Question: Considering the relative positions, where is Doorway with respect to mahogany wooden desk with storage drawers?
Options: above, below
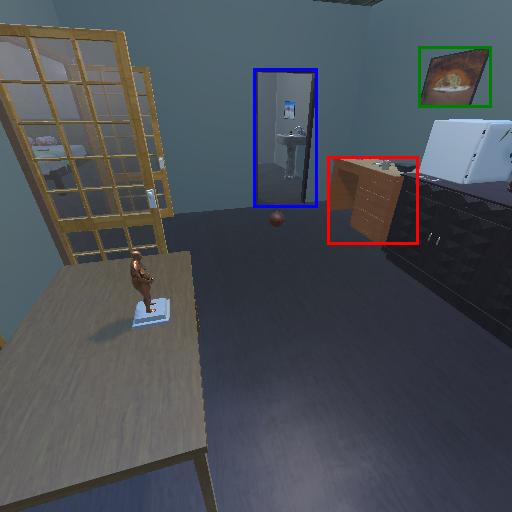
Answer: above